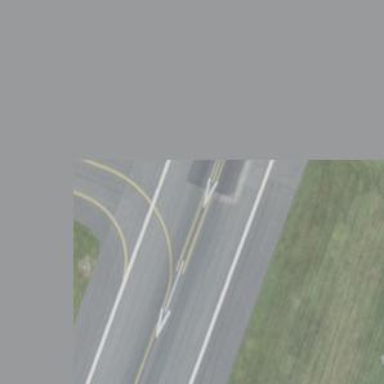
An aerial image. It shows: Asphalt runway with displaced threshold at the airport.